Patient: sex M, age 58
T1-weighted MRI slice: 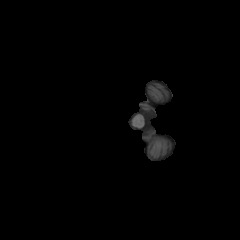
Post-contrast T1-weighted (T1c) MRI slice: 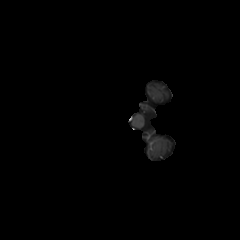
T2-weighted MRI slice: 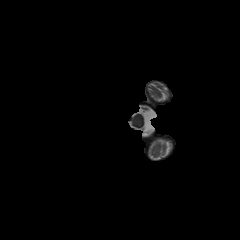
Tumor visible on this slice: no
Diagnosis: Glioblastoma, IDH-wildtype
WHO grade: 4